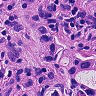
Metastatic tissue present: yes